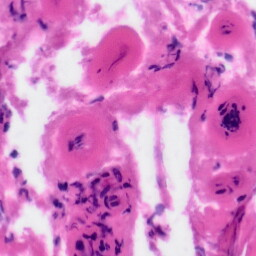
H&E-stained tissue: Tonsil